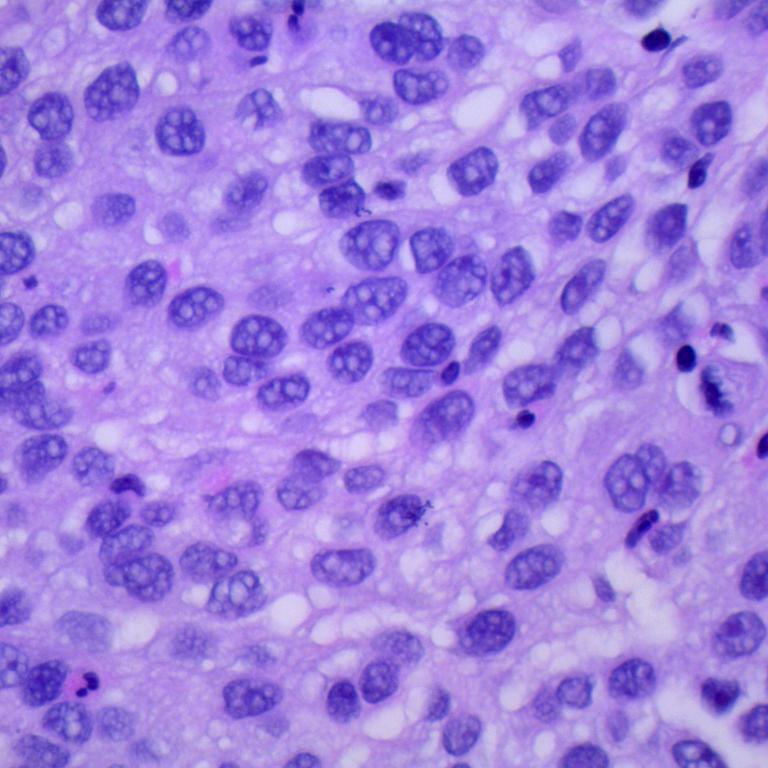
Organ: lung
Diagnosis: squamous carcinomas